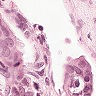
Metastatic tissue present: yes